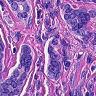
Metastatic tissue present: yes